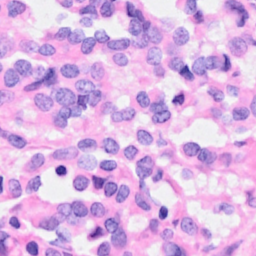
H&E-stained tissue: Breast